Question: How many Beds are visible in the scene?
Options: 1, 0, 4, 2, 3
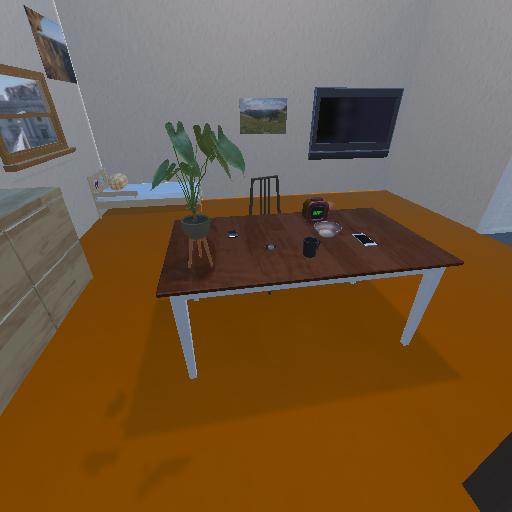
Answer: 1